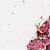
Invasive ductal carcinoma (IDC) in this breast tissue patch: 0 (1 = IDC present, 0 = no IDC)